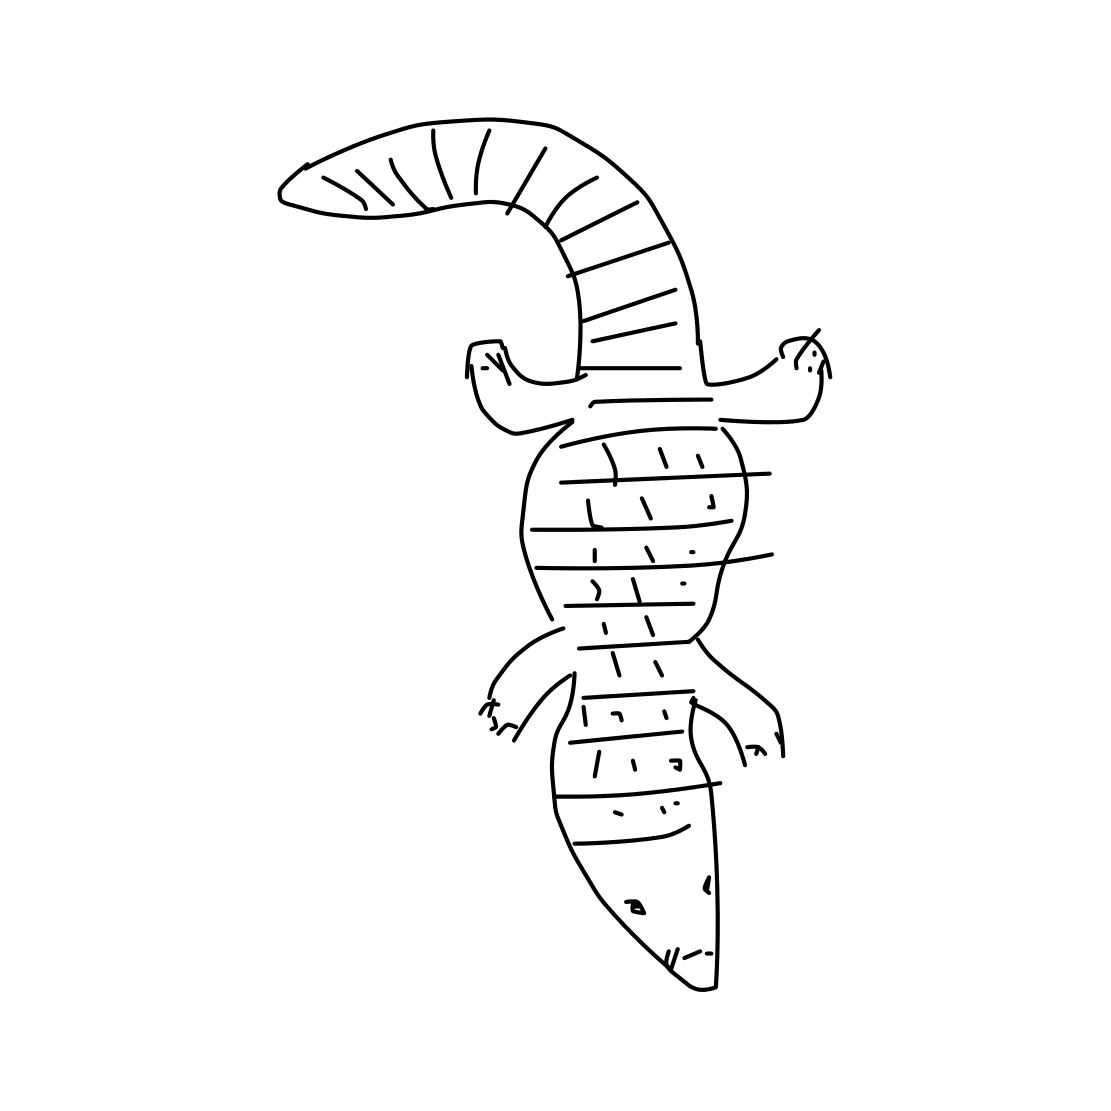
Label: crocodile